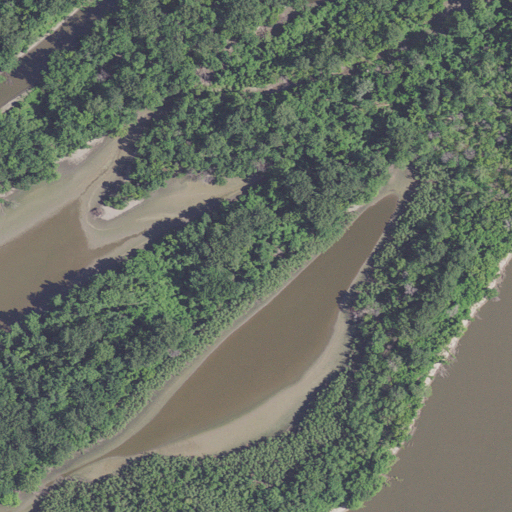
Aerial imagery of island in Missouri named Little Stag Island containing woody wetlands, open water, herbaceous wetlands, mixed forest, and barren land